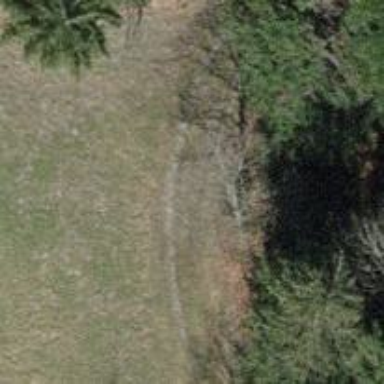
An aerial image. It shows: Path covered in grass.